Question: Using WCF Data Services 4.0, I cannot get the hierarchical data to return. I have a class Employee that has a collection of EquipmentIds. Those EquipmentIds are getting lost over the wire. Here's my code:
'''
public class ODataV2 : DataService<ODataV2Model>
{
public static void InitializeService(DataServiceConfiguration config)
{
config.UseVerboseErrors = true;
config.SetEntitySetAccessRule("*", EntitySetRights.AllRead);
config.DataServiceBehavior.MaxProtocolVersion = DataServiceProtocolVersion.V2;
}
}
public class ODataV2Model
{
public ODataV2Model()
{
Employees = new List<Employee>{
new Employee { Id = 1, Name="Doug", EquipmentIds = new List<Equipment> { new Equipment { Id = 1 },new Equipment { Id = 2 } }.AsQueryable()},
new Employee { Id = 2, Name= "George", EquipmentIds = new List<Equipment> {new Equipment { Id = 3}, new Equipment { Id = 5} }.AsQueryable() }
}.AsQueryable();
}
public IQueryable<Employee> Employees { get; private set; }
public IQueryable<Equipment> EquipmentIds { get; private set; }
}
[DataServiceKey("Id")]
public class Employee
{
public int Id { get; set; }
public string Name { get; set; }
public IQueryable<Equipment> EquipmentIds { get; set; }
}
[DataServiceKey("Id")]
public class Equipment
{
public int Id { get; set; }
}
'''
When I run LinqPad on it, I get this:

I should have both collections of EquipmentIds with counts of 2, but I have 0. I don't receive an error, but the data never makes it to the client.
I switched to WCF Data Services v 5.0 and it works successfully on the .NET side, but I lose the ability to query with LinqPad. Is there a way for this to work in v 4.0?
If not, is there a way to upgrade LinqPad to recognize odata v3 (WCF Data Services 5.0)?
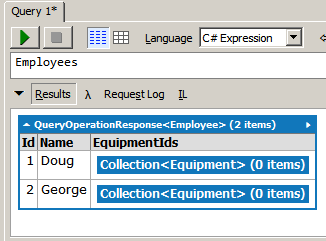
Answer: The query ~/Employees will only include the Employee entities and not any navigation property content. This is to reduce the payload size. If you really want to include some of the navigation properties just specify for example ~/Employees?$expand=EquipmentIds.